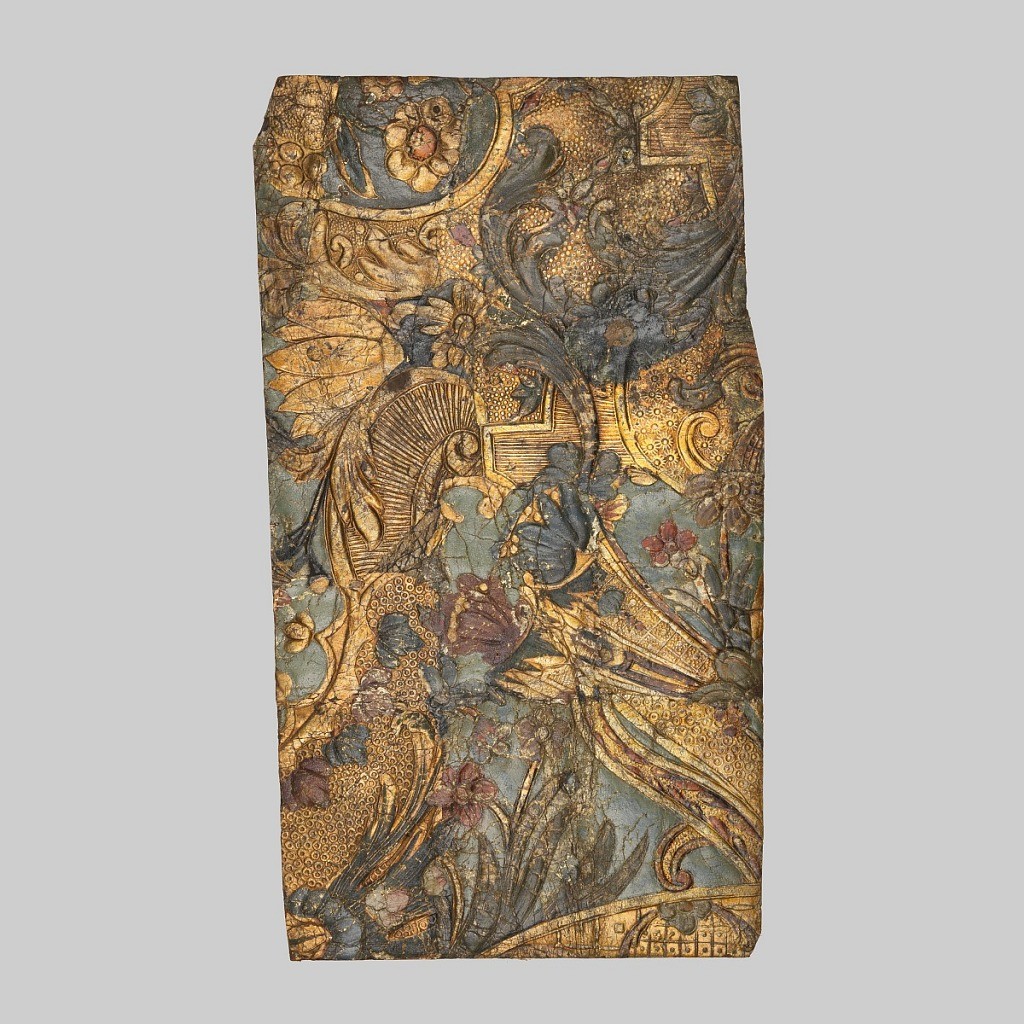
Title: Sidewall
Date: ca. 1730
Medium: Leather stamped and gilded
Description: Stamped and gilded flowers, scrolls, and foliage.